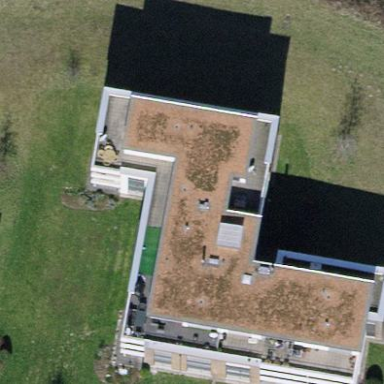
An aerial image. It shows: Flat-roofed apartment building.